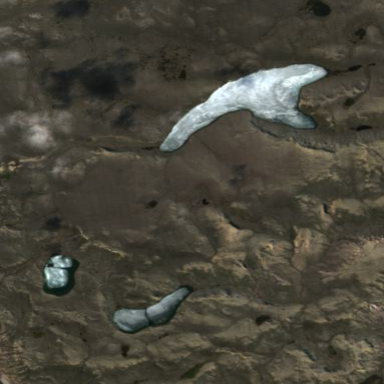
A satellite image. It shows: Landform in the tundra polygon.